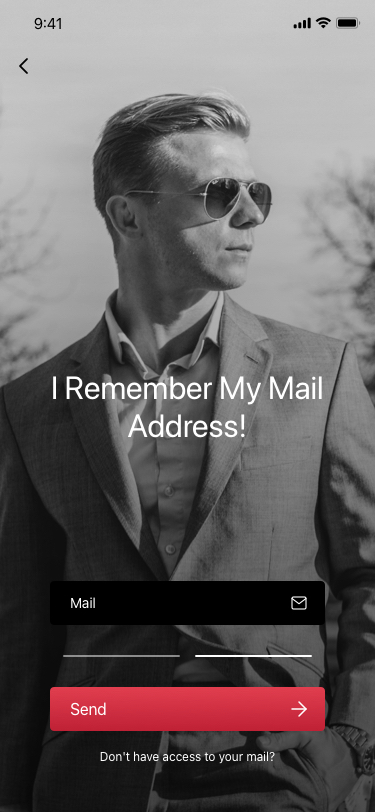
Text in this UI design:
Don't have access to your mail?